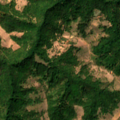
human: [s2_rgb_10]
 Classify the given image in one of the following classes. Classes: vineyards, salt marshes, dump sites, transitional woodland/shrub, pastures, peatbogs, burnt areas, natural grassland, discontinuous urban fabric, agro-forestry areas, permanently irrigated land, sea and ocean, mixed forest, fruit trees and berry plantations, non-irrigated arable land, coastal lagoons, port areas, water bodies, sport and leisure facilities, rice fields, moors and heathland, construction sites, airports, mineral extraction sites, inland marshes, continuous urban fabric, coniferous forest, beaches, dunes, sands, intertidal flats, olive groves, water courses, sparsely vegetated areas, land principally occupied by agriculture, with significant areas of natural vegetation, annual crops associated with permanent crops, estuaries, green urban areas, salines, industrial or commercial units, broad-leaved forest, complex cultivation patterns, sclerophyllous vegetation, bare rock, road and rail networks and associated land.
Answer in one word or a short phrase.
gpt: land principally occupied by agriculture, with significant areas of natural vegetation, broad-leaved forest